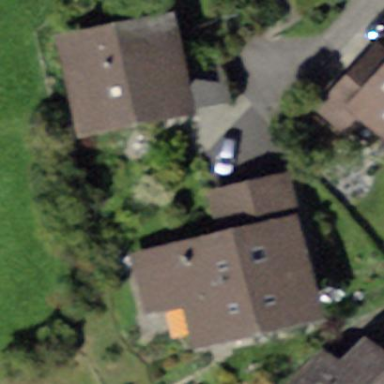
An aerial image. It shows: Residential building.